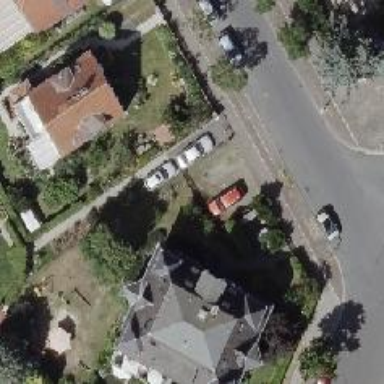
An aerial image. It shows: Simple and straightforward house.